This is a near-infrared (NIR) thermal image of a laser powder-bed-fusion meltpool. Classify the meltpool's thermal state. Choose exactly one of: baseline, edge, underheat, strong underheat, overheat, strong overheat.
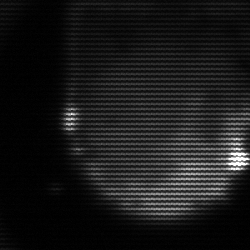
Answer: edge